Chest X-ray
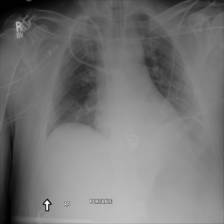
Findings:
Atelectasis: negative
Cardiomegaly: negative
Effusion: negative
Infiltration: negative
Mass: negative
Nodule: negative
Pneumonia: negative
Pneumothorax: negative
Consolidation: negative
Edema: negative
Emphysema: negative
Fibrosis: negative
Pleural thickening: negative
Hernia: negative